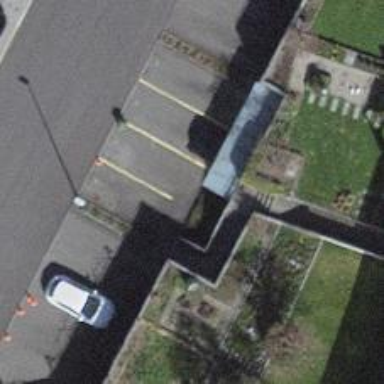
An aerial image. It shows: Street side parking area.